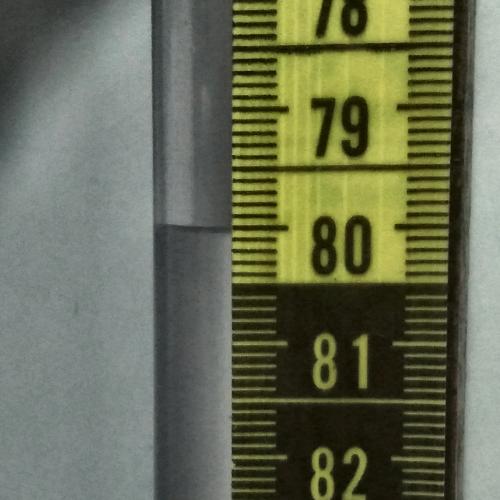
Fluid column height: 80.0 cm